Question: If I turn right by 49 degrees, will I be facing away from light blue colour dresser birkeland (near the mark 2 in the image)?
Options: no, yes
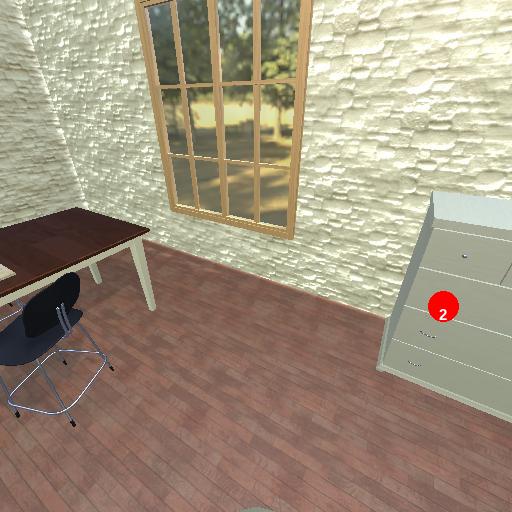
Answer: no